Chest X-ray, PA view. Patient: 42 years old, sex M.
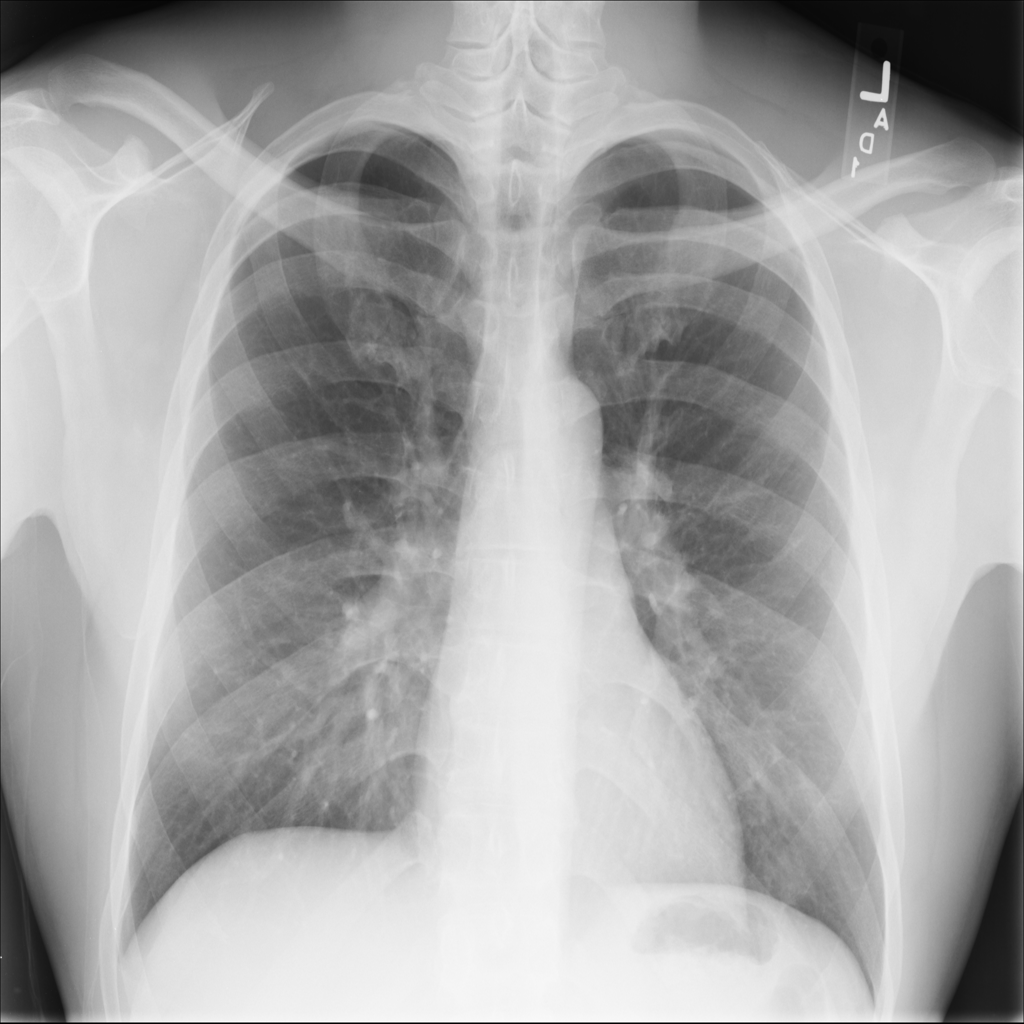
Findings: No Finding